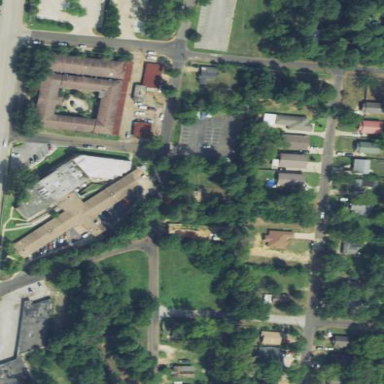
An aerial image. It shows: Nursing home.